Question: It does not seem like UIButton instrinsicSize and/or sizeToFit takes a title left edge inset into account, or something is messed up with my expectations.
To demonstrate, I have two Custom type buttons in a view, both with the title "Button". I want to add an image to the button to the left of a title.
'''
var image = UIImage(named: "circledPlay")
image = image?.imageWithRenderingMode(UIImageRenderingMode.AlwaysTemplate)
self.button1.setImage(image, forState: UIControlState.Normal)
self.button1.invalidateIntrinsicContentSize()
self.button1.sizeToFit()
self.button2.setImage(image, forState: UIControlState.Normal)
self.button2.titleEdgeInsets = UIEdgeInsetsMake(0, 10, 0, 0)
self.button2.invalidateIntrinsicContentSize()
self.button2.sizeToFit()
'''
The result is as follows:

Note the second button is being truncated.
So my question would be if anybody has seen this before (and hopefully has a solution) or am I confused and this is behaving as expected (and hopefully knows the right way to do this)?
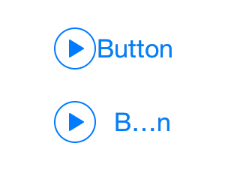
Answer: As it says in the documentation, for 'titleEdgeInsets': "The button does not use this property to determine 'intrinsicContentSize' and 'sizeThatFits:'".
So, setting the titleEdgeInsets just moves the title label, but doesn't affect the size of the button. If you want the button to have more padding around the content, set the contentEdgeInsets as well. I don't think you need to call either 'sizeToFit', or 'invalidateIntrinsicContentSize' (but 'm not sure about that).